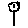
Label: flower